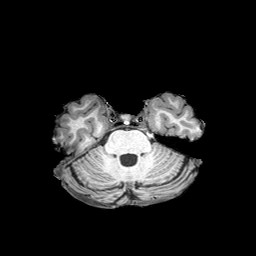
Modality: T1w
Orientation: coronal
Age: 34
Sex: female
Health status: healthy